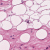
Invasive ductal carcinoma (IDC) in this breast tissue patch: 0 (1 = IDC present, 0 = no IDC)